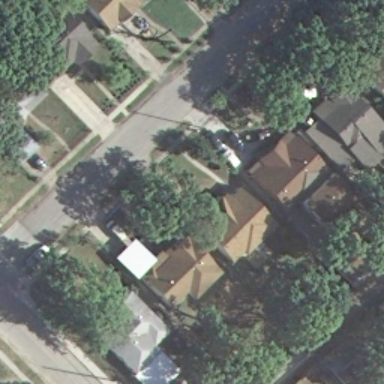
It is a medium residential area with a narrow road goes through this area .